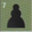
Piece: bP